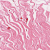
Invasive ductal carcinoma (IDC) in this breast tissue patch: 0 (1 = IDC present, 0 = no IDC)